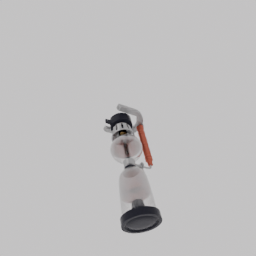
Label: appliances